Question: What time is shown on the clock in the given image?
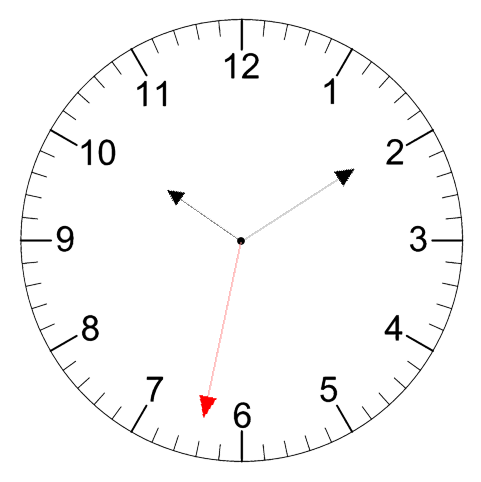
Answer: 10:09:32